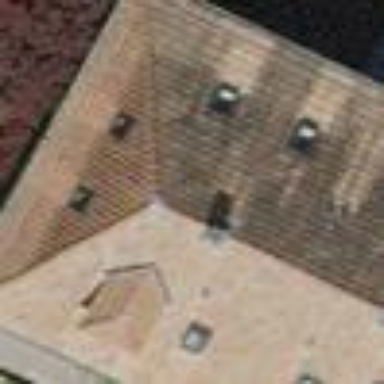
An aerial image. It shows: Semidetached house with hipped roof covered in maroon roof tiles.